Field crop: maize
Growth stage: 1
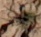
Species: lolium